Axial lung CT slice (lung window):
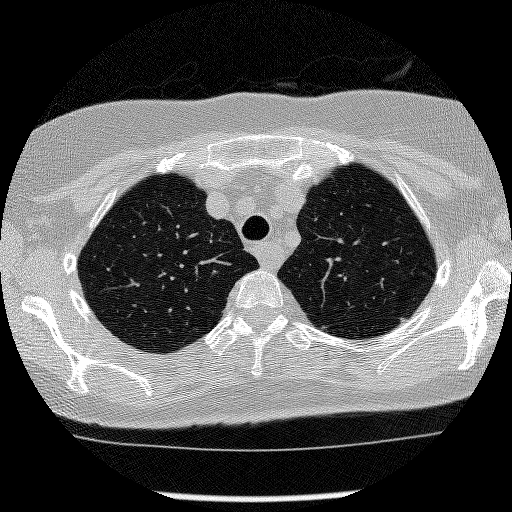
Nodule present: no